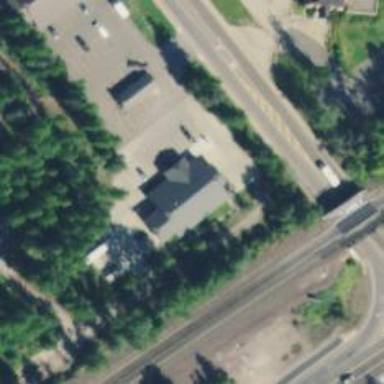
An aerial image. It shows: Post office.